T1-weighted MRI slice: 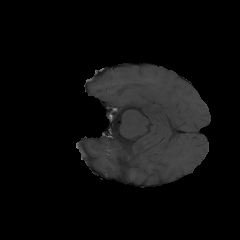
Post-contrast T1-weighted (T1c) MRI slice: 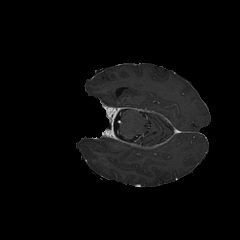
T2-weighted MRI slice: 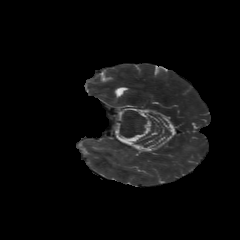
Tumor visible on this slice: no